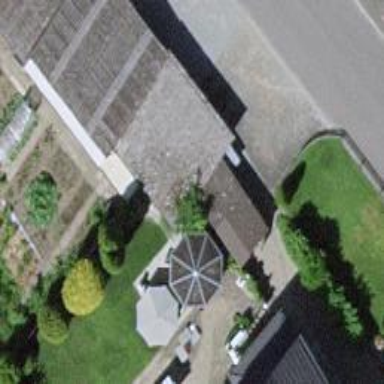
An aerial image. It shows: Garage.